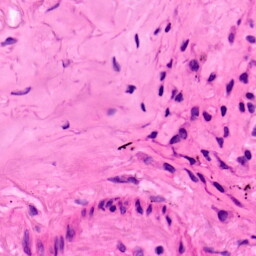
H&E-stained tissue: Lung